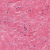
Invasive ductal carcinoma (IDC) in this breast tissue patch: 0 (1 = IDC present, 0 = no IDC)